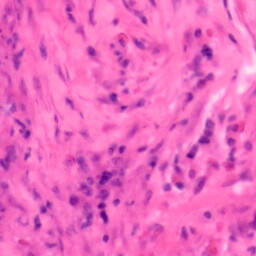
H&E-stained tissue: Colon